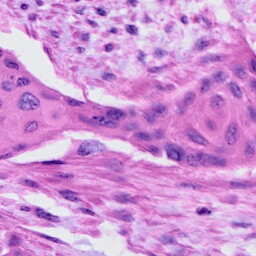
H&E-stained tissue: Cervix